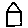
Label: house